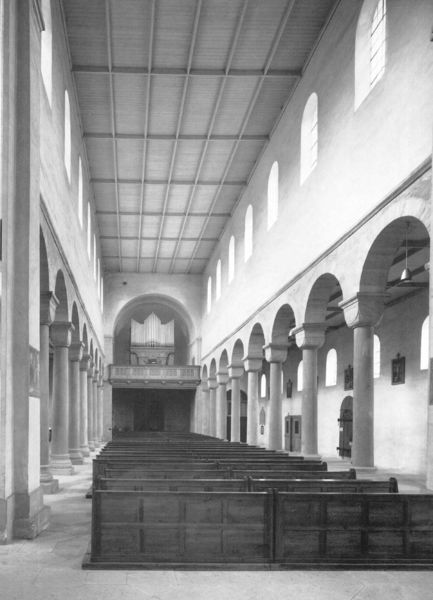
Titel: Bamberg, St. Jakob, ehem. Augustinerchorherren-Stiftskirche
Standort: Bamberg (EU - D - B)
Schlagwörter: fenster, holz, licht, pfeiler, schwarz, säule, säulen, architektur, innenraum, kirche, decke, schiff, sitze, bank, empore, halle, foto, fotografie, schwarzweiss, altar, bänke, hauptschiff, kapitelle, kapitell, photo, kirchenschiff, orgel, obergaden, seitenschiff, apsis, rundbögen, romanik, chor, kassettendecke, basilika, seitenschiffe, sakralarchitektur, wandpfeiler, würfelkapitell, krichee